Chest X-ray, PA view. Patient: 45 years old, sex M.
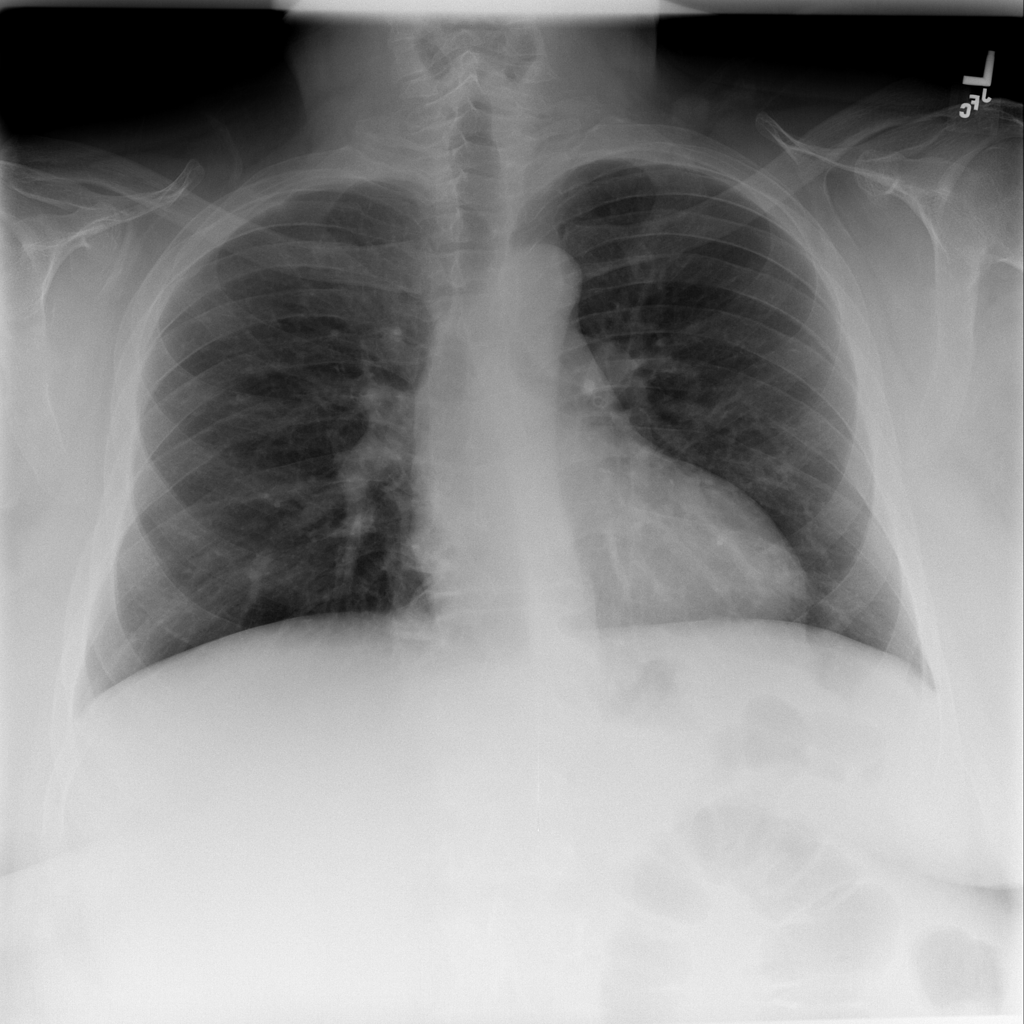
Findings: No Finding